Point out the variations between the two images.
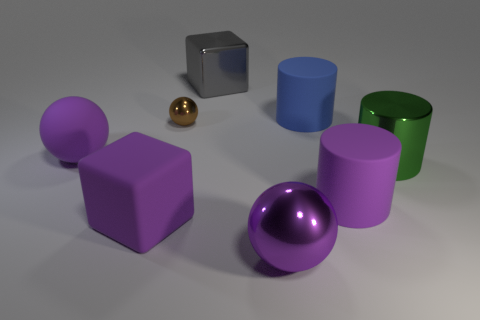
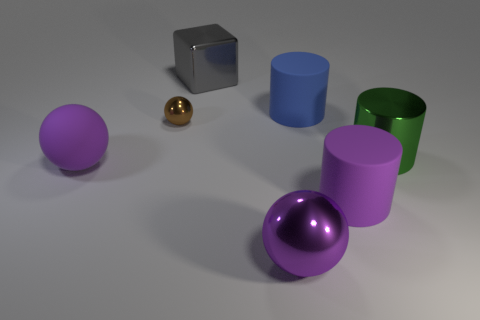
the rubber cube is no longer there
the purple block is gone
the purple matte block is missing
the large purple block is gone
the big purple matte cube left of the brown metal object is no longer there
the large purple rubber block that is in front of the shiny cube is gone
the big purple matte block in front of the tiny metal ball is no longer there
the large purple matte block in front of the tiny brown ball has disappeared